Question: Installed Mountain Lion and Xcode5. Tried to open a project recently developed for iOS6. And now xcode is dramatically slow. Any ideas whats wrong with him now?
EDIT

It works fast with new projects I create. It slows down only when I open the old projects.
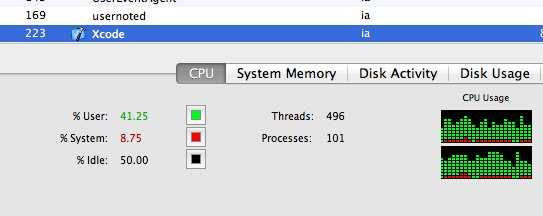
Answer: Ok. I found the problem. The screen attached.

When I switch 'Opens in' to Default 5, Xcode changes the UI Presentations to ugly iOS7 design and xcode suddenly starts work fast like in good old times. Switching back to 4.5 brings the very slow performance back. Thats it guys!